Question: I encountered a rather strange behavior of legend and the errorbar plot commands. I am using Python xy 2.7.3.1 with 'matplotlib 1.1.1'
The code below exemplifies the observed behavior:
'''
import pylab as P
import numpy as N
x1=N.linspace(0,6,10)
y1=N.sin(x1)
x2=N.linspace(0,6,5000)
y2=N.sin(x2)
xerr = N.repeat(0.01,10)
yerr = N.repeat(0.01,10)
#error bar caps visible in scatter dots
P.figure()
P.subplot(121)
P.title("strange error bar caps")
P.scatter(x1,y1,s=100,c="k",zorder=1)
P.errorbar(x1,y1,yerr=yerr,xerr=xerr,color="0.7",
ecolor="0.7",fmt=None, zorder=0)
P.plot(x2,y2,label="a label")
P.legend(loc="center")
P.subplot(122)
P.title("strange legend behaviour")
P.scatter(x1,y1,s=100,c="k",zorder=100)
P.errorbar(x1,y1,yerr=yerr,xerr=xerr,color="0.7",
ecolor="0.7",fmt=None, zorder=99)
P.plot(x2,y2,label="a label", zorder=101)
P.legend(loc="center")
P.show()
'''
which yields this plot:

As you can see, the errorbar caps are overwriting the scatter plot. If I increase zorder enough this does not happen any more, but the plot line overwrites the legend. I have the suspicion that the problem is related to <URL> with matplotlib.
Quick, dirty, hacky solutions also appreciated.
Edit (thanks @nordev): the desired outcome is the following:
- - -
Adjusting the zorder according to your answer:
- 'P.legend(zorder=100)''self.legend_ = mlegend.Legend(self, handles, labels, **kwargs) TypeError: __init__() got an unexpected keyword argument 'zorder''- 'P.errorbar(zorder=0)''P.scatter(zorder=1)'
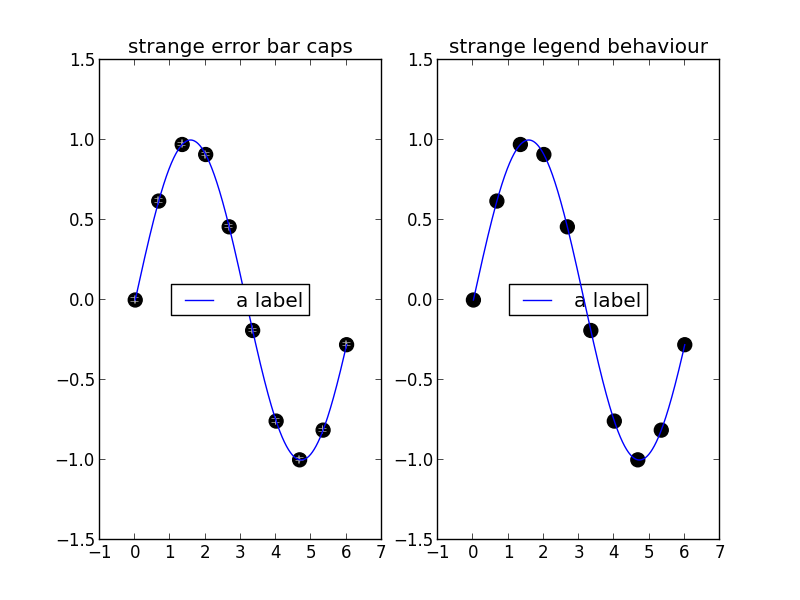
Answer: The created plots are correct according to the code you have posted. The objects with the 'zorder' is placed on the bottom, while the object with the 'zorder' is placed on top. The zorder problem you linked to is fixed in matplotlib version 1.2.1, so you should update your install if possible.
In your first subplot the errorbars are plotted on top of the scatter points because 'errorbar' is called with 'zorder=2', while 'scatter' is called with 'zorder=1' - meaning the errorbars will overlay the scatter points.
In your second subplot, you have called 'errorbar' with 'zorder=99', 'scatter' with 'zorder=100' and 'plot' with 'zorder=101' - meaning that the errorbars will be placed underneath both the scatter points and the line.
The reason the 'legend' is displayed on top of the line in the first subplot, while it is on top of the same line in the second subplot, is due to the fact that you haven't explicitly set the legend objecta 'zorder' value, meaning it will use its default value (which I believe is 5). To change the legends zorder, simply use 'P.legend(loc="center").set_zorder(102)' where 102 is the desired zorder-value.
So in order to produce your desired output, you have to set the 'zorder' arguments accordingly. As you haven't described your output in your question, it is hard for me to "correct" your code, as I don't know in which order you want the objects to be drawn.